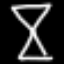
Label: hourglass